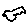
Label: bird